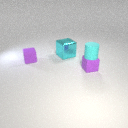
small purple rubber cube to the left of large cyan metal cube